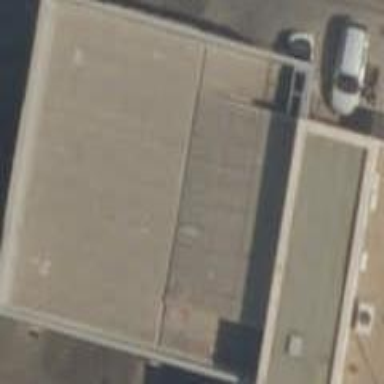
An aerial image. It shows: View of roof of building.